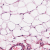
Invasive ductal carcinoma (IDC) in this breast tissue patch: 0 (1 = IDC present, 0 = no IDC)